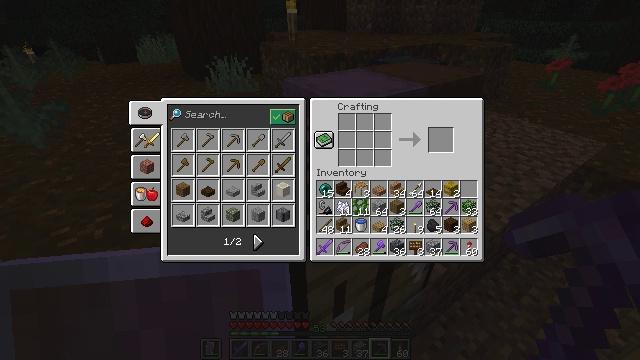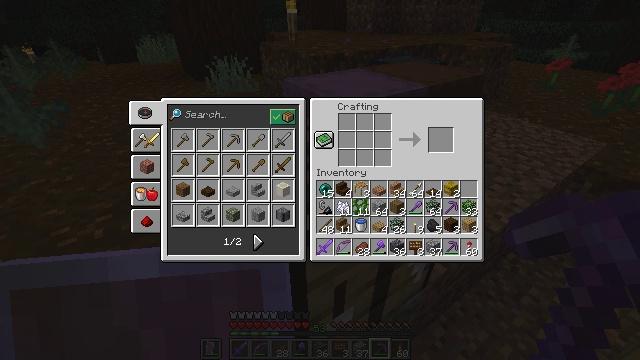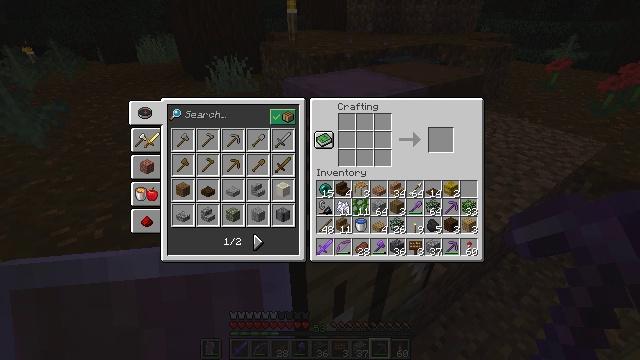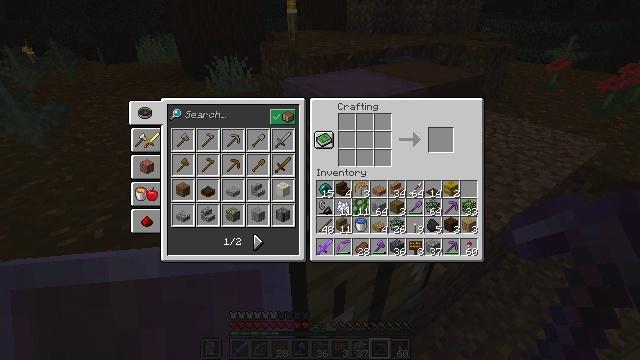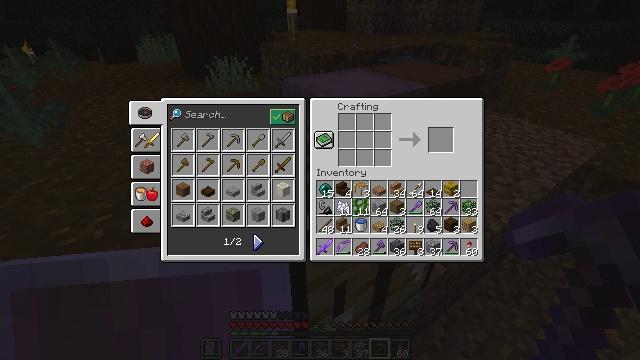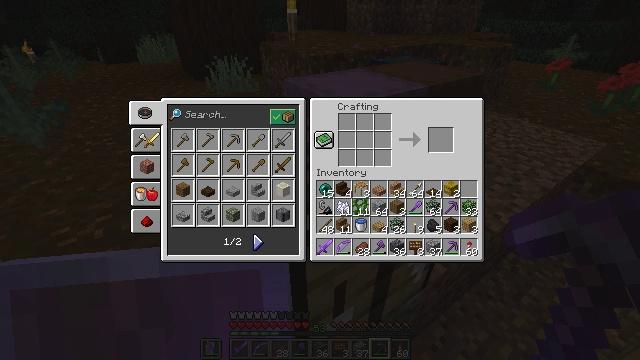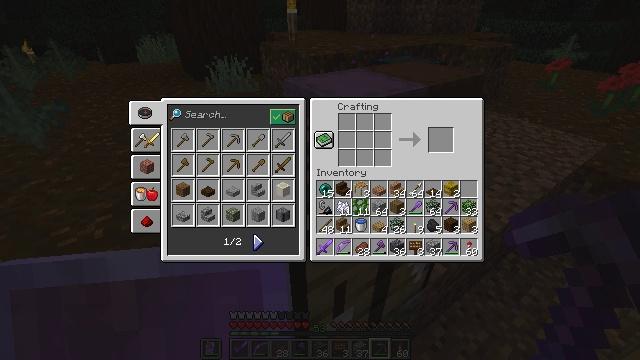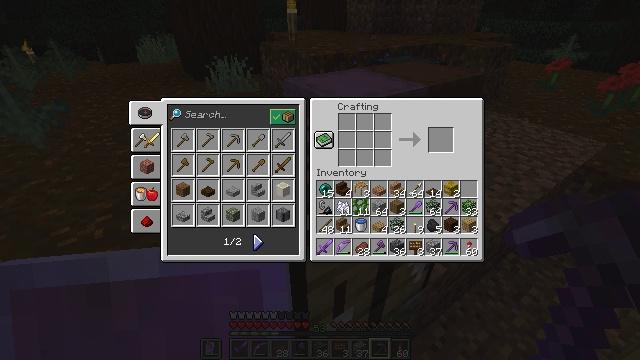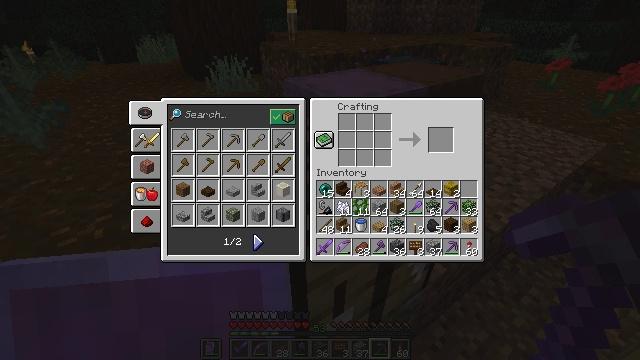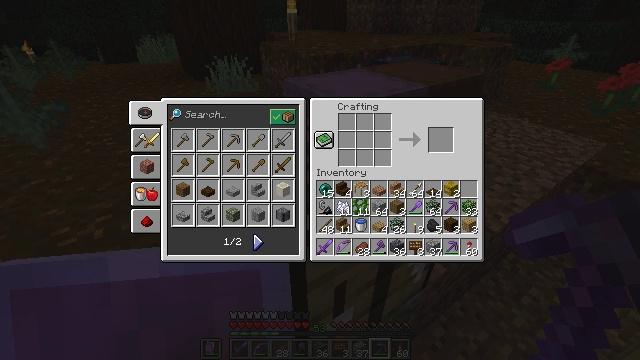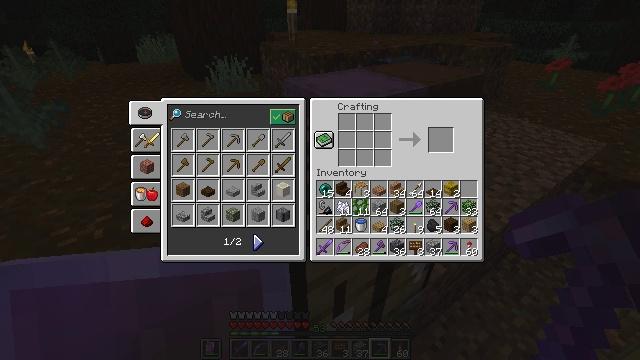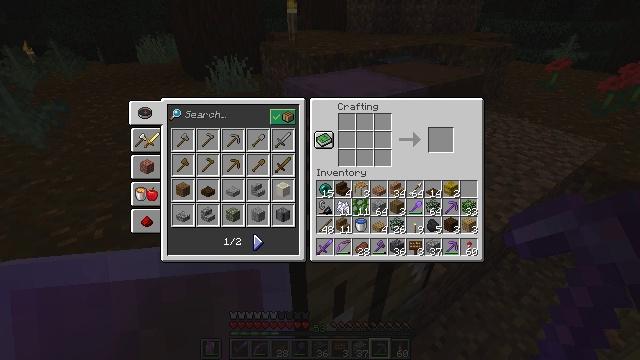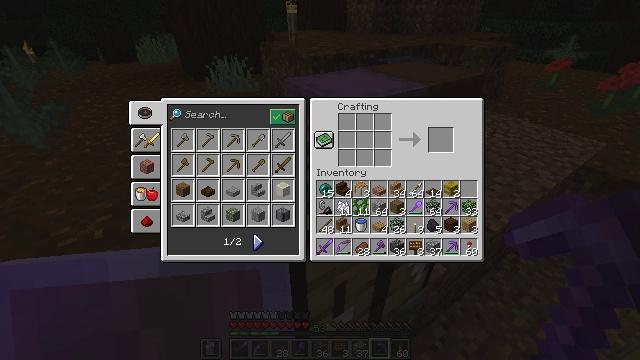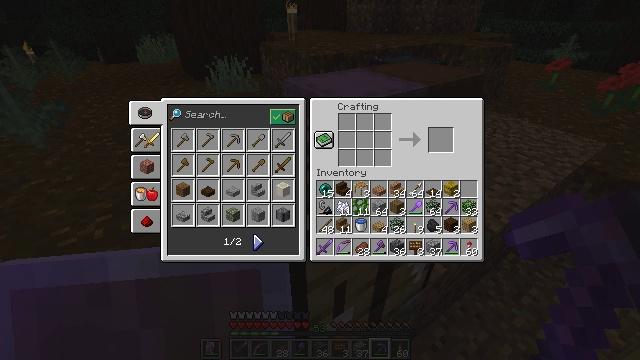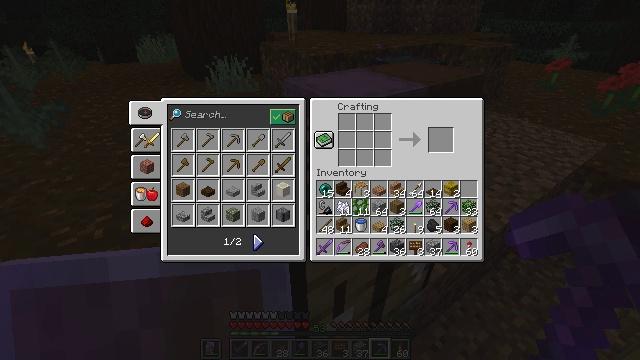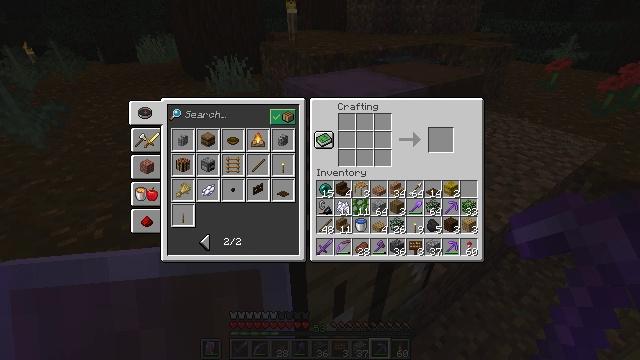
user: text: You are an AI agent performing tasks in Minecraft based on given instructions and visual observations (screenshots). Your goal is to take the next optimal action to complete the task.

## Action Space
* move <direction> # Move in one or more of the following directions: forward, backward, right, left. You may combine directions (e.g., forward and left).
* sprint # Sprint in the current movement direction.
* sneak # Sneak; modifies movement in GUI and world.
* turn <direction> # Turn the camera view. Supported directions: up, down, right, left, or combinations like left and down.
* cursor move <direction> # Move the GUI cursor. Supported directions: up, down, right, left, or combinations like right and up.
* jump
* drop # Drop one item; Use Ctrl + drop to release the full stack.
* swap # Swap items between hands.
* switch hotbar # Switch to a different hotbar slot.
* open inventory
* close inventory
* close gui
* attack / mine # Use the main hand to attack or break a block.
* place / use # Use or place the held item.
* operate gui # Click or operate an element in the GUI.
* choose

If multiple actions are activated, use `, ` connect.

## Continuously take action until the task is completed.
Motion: motion action
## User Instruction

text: Collect the cobblestone stairs.
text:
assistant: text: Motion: turn right
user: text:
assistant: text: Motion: no_op
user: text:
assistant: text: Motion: no_op
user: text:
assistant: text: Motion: no_op
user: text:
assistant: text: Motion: no_op
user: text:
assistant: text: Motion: no_op
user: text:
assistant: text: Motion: no_op
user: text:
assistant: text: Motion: no_op
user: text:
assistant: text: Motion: no_op
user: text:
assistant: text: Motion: no_op
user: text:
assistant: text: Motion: no_op
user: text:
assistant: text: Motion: no_op
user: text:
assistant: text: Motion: no_op
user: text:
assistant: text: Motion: no_op
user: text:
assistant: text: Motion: attack / mine
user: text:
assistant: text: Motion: attack / mine
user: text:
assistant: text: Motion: attack / mine
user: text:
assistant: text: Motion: no_op
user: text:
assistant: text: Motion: no_op
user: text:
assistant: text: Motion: no_op
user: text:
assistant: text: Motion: no_op
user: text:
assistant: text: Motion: no_op
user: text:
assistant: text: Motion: no_op
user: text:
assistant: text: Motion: no_op
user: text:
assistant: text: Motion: no_op
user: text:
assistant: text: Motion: no_op
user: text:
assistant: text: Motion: no_op
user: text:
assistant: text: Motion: no_op
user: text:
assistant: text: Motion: no_op
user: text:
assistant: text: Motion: no_op